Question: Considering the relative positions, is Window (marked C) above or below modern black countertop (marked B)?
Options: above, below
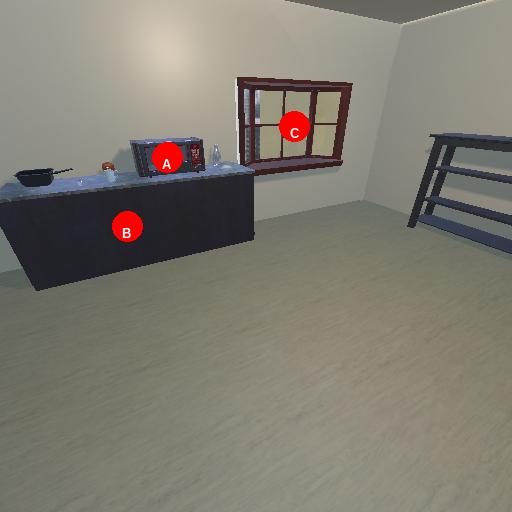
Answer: above